Interaction volume radius: 10 \u00c5
Interaction volume height: 15 \u00c5
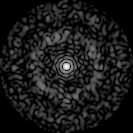
Disorder parameter: 0.8497